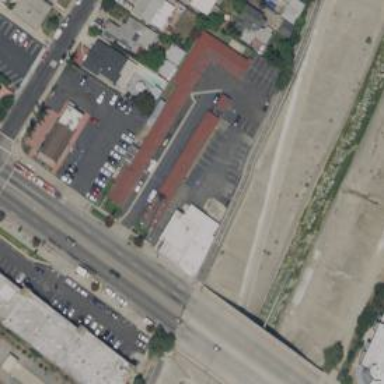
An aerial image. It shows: Car rental facility.